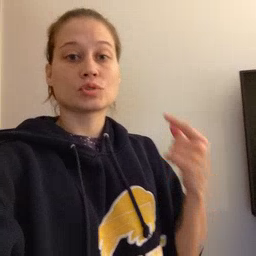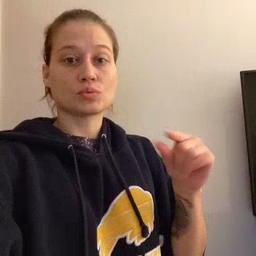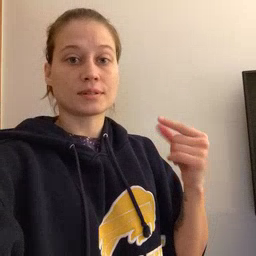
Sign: green